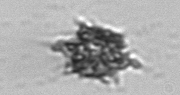
Label: Dictyocha